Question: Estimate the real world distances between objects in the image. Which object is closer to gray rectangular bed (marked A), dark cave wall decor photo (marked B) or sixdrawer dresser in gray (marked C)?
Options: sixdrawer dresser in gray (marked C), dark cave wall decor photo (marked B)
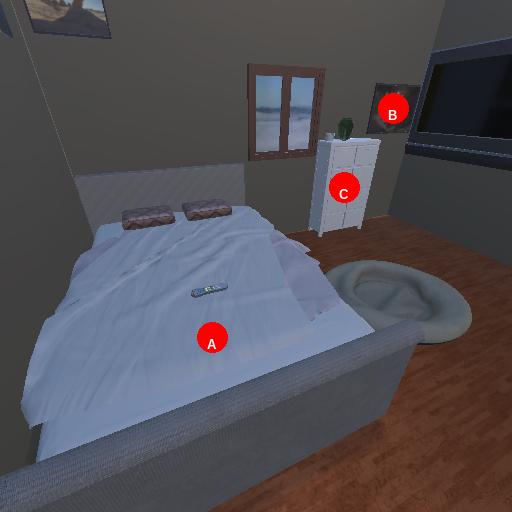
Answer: sixdrawer dresser in gray (marked C)